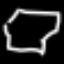
Label: octagon